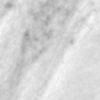
Label: change